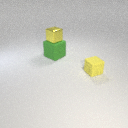
small yellow metal cube above large green rubber cube